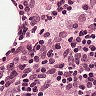
Metastatic tissue present: no